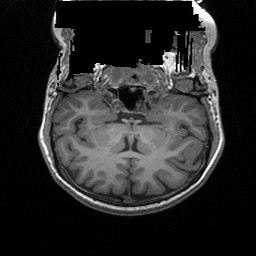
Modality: T1w
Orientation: sagittal